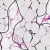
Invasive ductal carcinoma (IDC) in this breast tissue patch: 0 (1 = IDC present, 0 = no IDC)